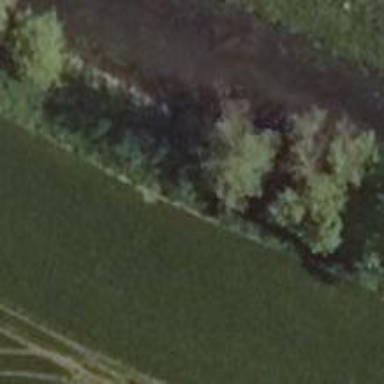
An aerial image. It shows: Row of trees in natural setting.